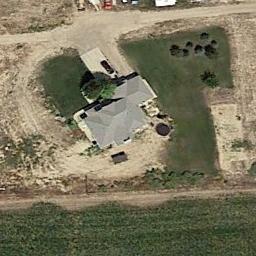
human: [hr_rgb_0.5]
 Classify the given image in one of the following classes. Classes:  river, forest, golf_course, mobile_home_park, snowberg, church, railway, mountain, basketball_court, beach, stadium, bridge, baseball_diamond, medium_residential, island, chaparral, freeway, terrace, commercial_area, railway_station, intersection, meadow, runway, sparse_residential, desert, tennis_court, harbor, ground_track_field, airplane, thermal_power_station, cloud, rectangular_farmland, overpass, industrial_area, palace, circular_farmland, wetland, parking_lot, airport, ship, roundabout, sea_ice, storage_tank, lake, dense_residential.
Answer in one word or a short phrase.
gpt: sparse_residential